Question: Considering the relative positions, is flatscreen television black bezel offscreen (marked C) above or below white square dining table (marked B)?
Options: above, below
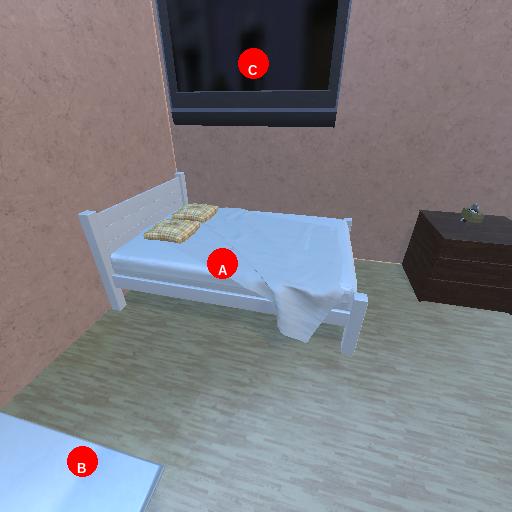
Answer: above